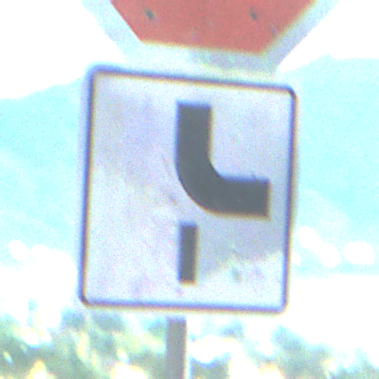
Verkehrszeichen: VerlaufVorfahrtsstrasse10
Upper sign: Stop
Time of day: Night
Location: Outdoor (Nature)
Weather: PartlyCloudy
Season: NotSpecified
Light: Natural